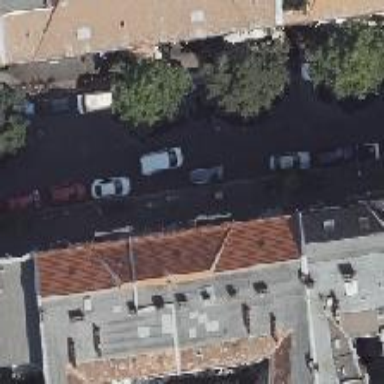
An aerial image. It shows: Asphalt parking lane.